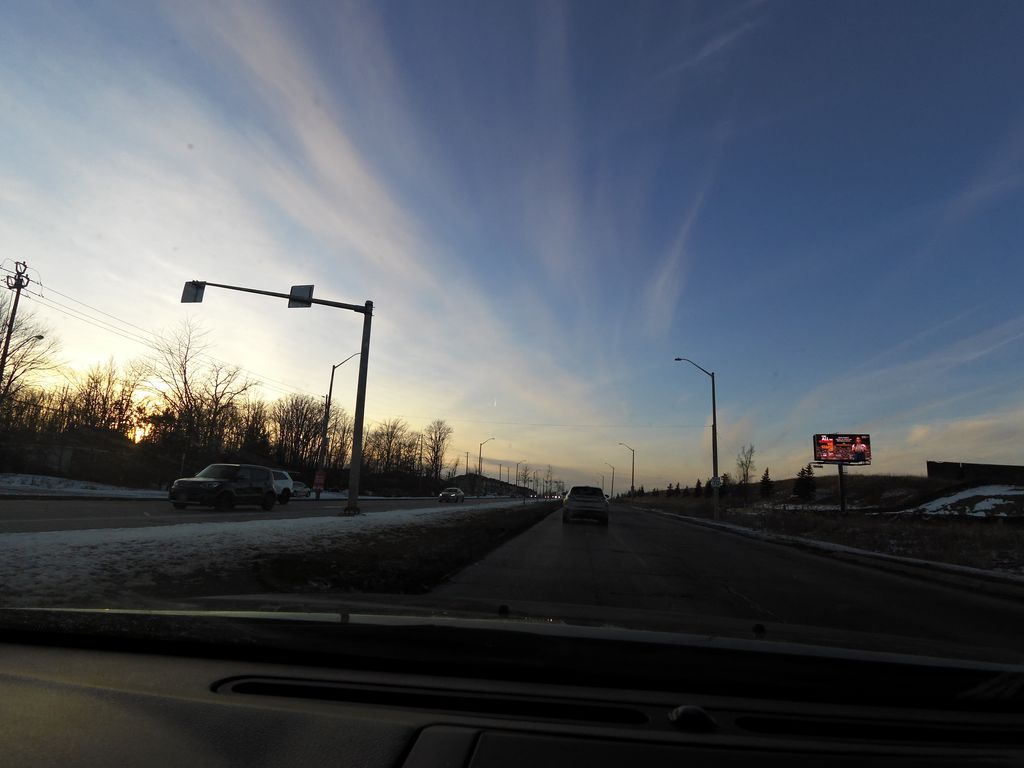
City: hamilton